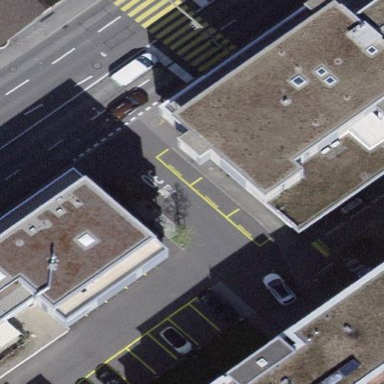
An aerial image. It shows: Parking lane with parallel orientation.